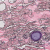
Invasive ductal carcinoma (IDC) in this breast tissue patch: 0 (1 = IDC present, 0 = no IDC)